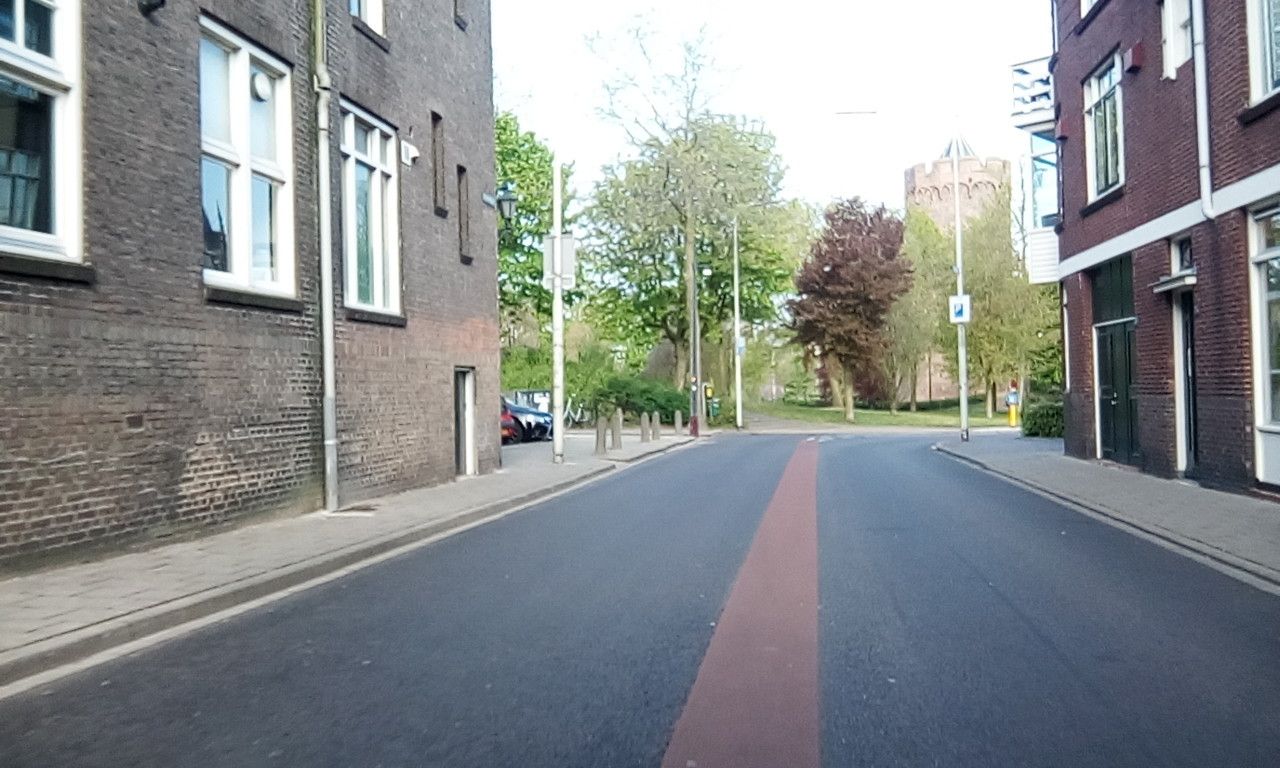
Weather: clear
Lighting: day
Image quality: good
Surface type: cycling surface
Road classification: pedestrian, residential, service
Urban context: urban centre
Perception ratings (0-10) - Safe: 8.22, Lively: 9.17, Beautiful: 8.02, Boring: 2.64, Depressing: 1.87, Wealthy: 8.32